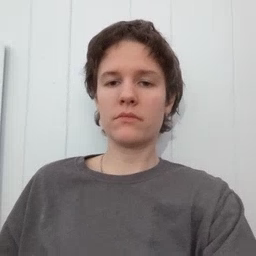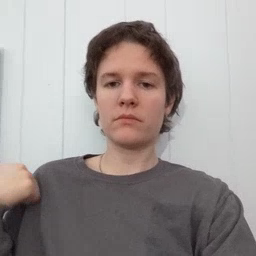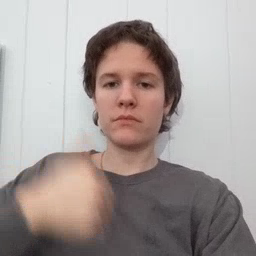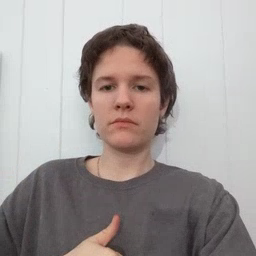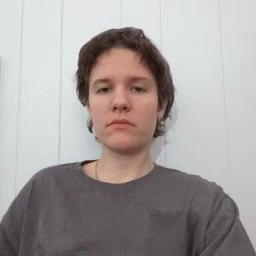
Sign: jacket